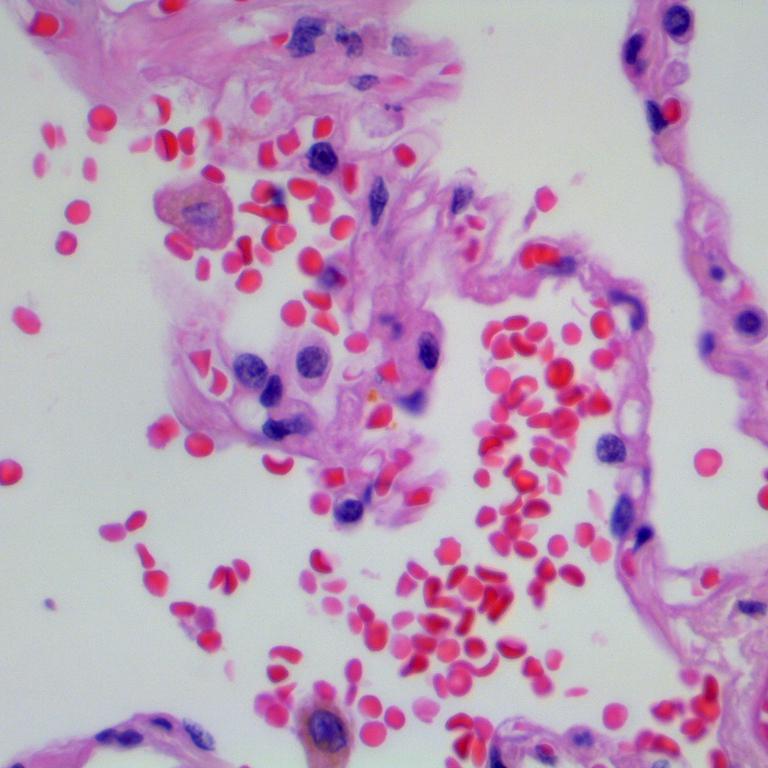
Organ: lung
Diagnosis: benign